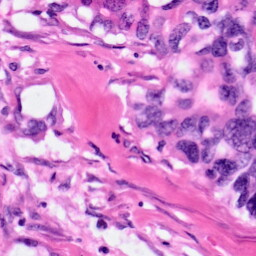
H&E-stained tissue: Pancreatic